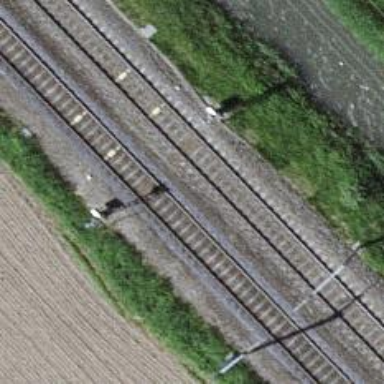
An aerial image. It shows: Railway signal.